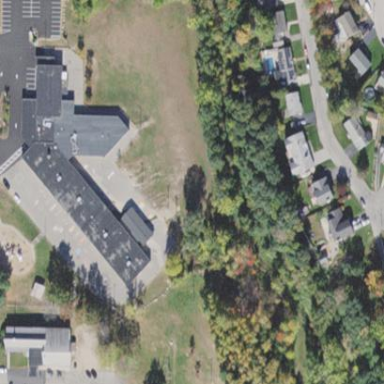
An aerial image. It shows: School.